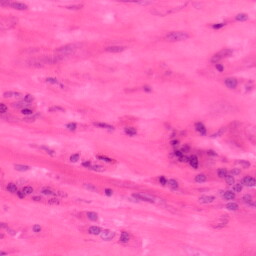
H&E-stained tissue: Colon